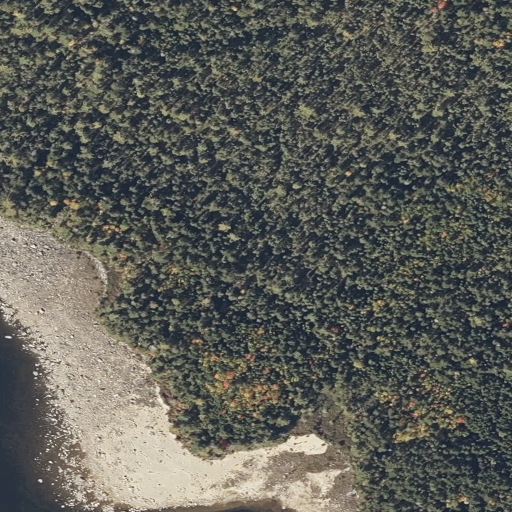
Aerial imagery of cape in Maine named Whitneys Point containing evergreen forest, woody wetlands, open water, barren land, grassland, and herbaceous wetlands